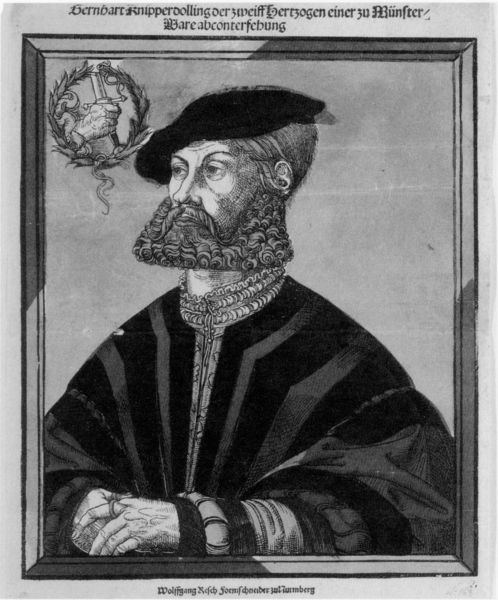
Titel: Bildnis des Bernhard Knipperdolling
Künstler: Wolfgang Resch
Institution: (Seriendruck)
Schlagwörter: gemälde, hand, mann, schatten, umhang, weiß, grau, haar, hut, licht, mund, nase, ohr, profil, schwarz, zeichnung, blick, bart, hemd, kappe, mütze, arme, augen, falten, gesicht, kleidung, kragen, rahmen, vollbart, ärmel, bild, bildnis, hals, hände, portrait, porträt, gewand, haare, halbfigur, mantel, locken, kopfbedeckung, schrift, graphik, inschrift, brauen, grimmig, gestreift, streifen, deutsch, ring, buch, ringe, druck, schwarz-weiß, stich, lithografie, barrett, seite, schwert, text, faust, überschrift, kranz, krause, münster, buchdruck, wappen, armreif, barett, halbprofil, halbporträt, mittelalter, herzog, plissee, siegel, kupferstich, faus, seriendruck, bernhard, wolfgang, bartlocken, habd, mntel, herzog zu münster, rring